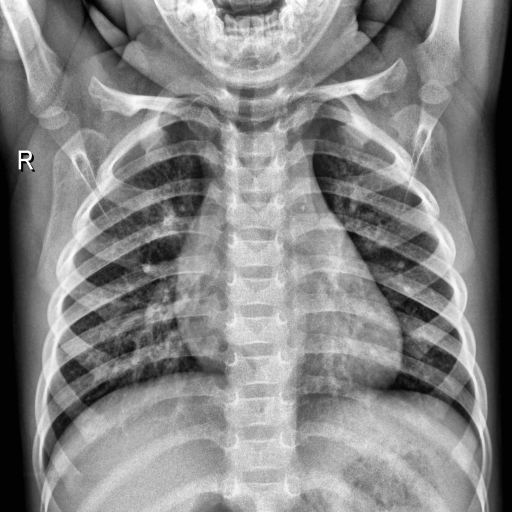
Finding: NORMAL